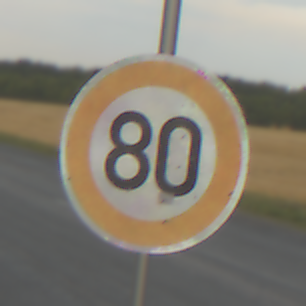
Verkehrszeichen: Geschwindigkeit80
Umgebung: Outdoor, RoadRail
Tageszeit: SunriseSunset
Wetter: PartlyCloudy
Licht: Natural
Jahreszeit: NotSpecified
Kontrast: LowContrast